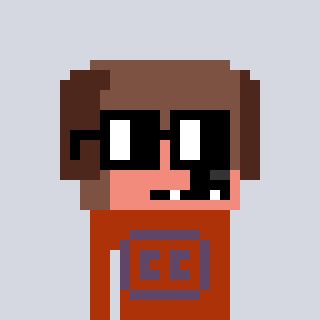
a pixel art character with square black glasses, a dog-shaped head and a hotbrown-colored body on a cool background